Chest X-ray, PA view. Patient: 38 years old, sex F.
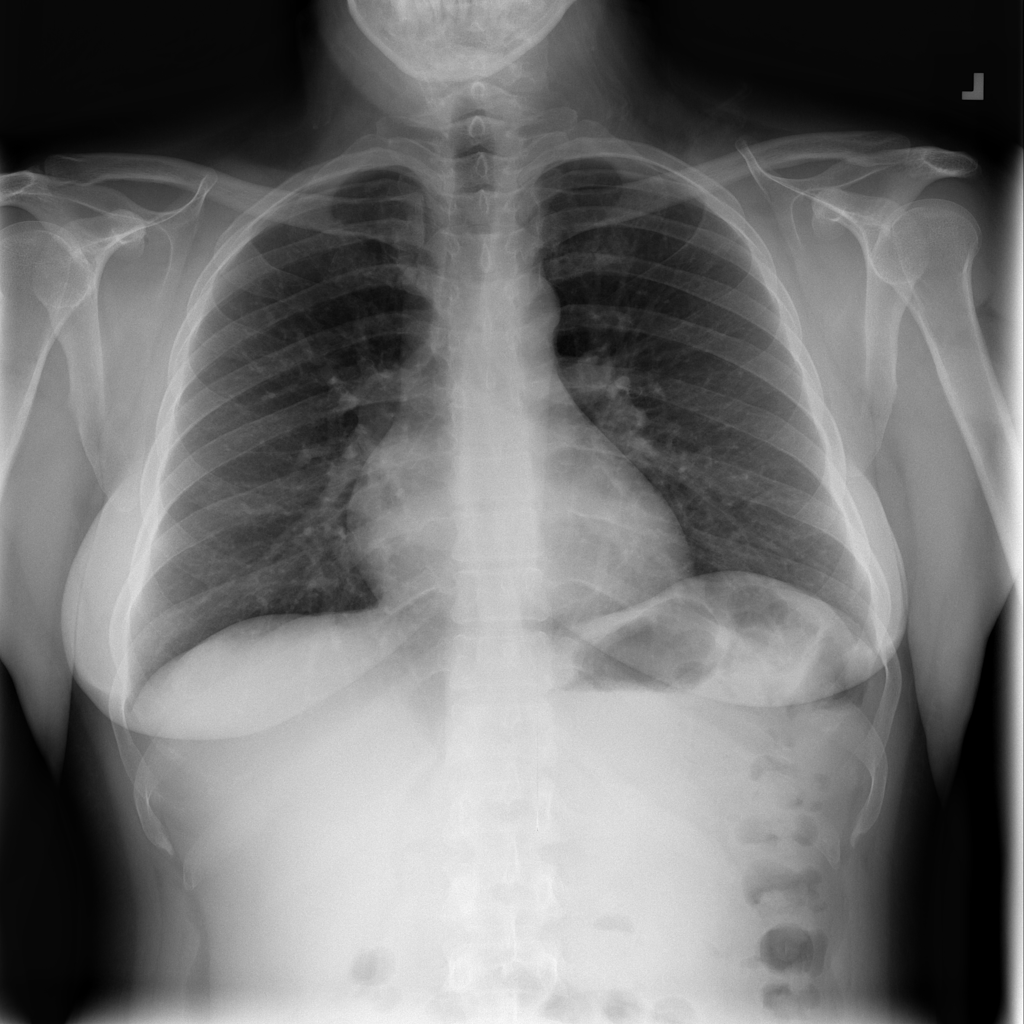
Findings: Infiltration